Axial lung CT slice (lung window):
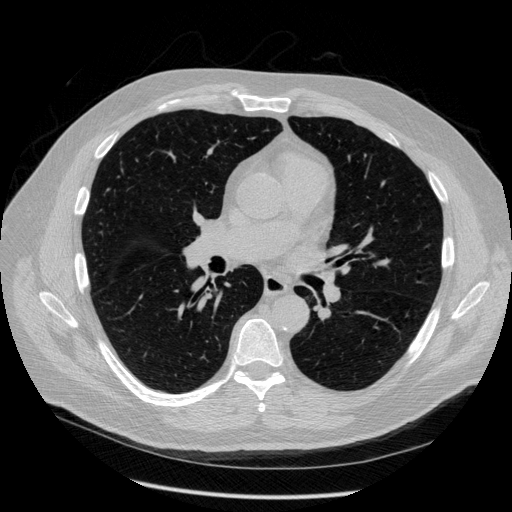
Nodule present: no